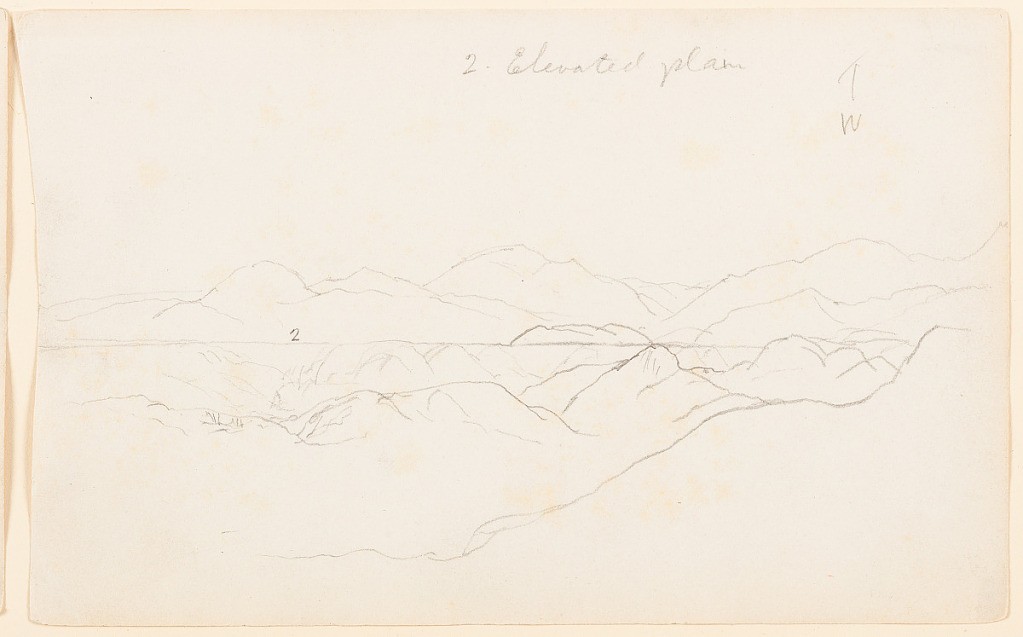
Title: View of an Elevated Plain from Mojarras, Colombia, Part Two
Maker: Frederic Edwin Church, American, 1826–1900
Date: August 14, 1853
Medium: Graphite on white wove paper
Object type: drawing
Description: Landscape sketch showing the first part of a panoramic view of an elevated plain within the extremely rugged, mountainous landscape of Colombia, near the town of Mojarras. A rough, nearby ridge extends across the foreground along the lower margin, while, just beyond it at left, a rocky prominence is delineated in some detail. In the middle distance, an elevated plain--articulated as a long, horizontal line--stretches across otherwise rugged terrain. Sharp mountains form an undulating horizon in the background.